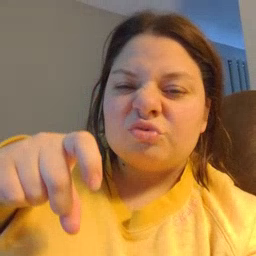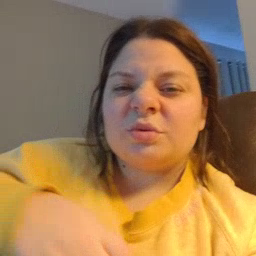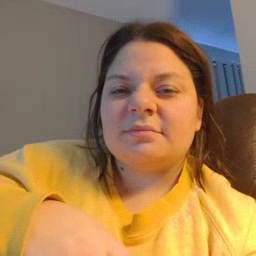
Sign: haveto